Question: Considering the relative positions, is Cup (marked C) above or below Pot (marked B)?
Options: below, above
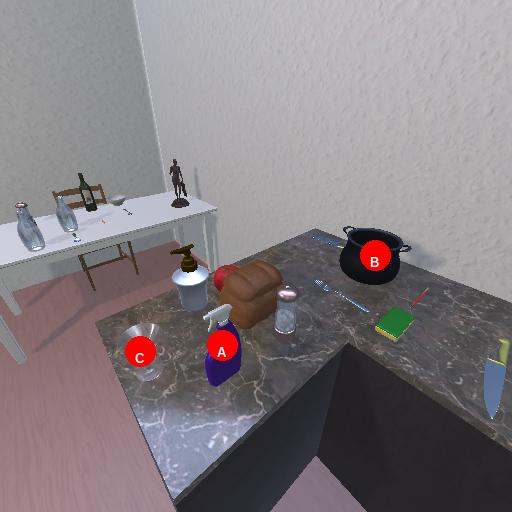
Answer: below